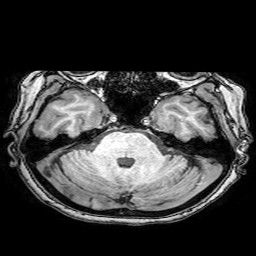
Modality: T1w
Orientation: coronal
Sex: female
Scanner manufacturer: philips
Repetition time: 0.008198 s
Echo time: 0.00377 s